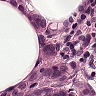
Metastatic tissue present: yes